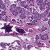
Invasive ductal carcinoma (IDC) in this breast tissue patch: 1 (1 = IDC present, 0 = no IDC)